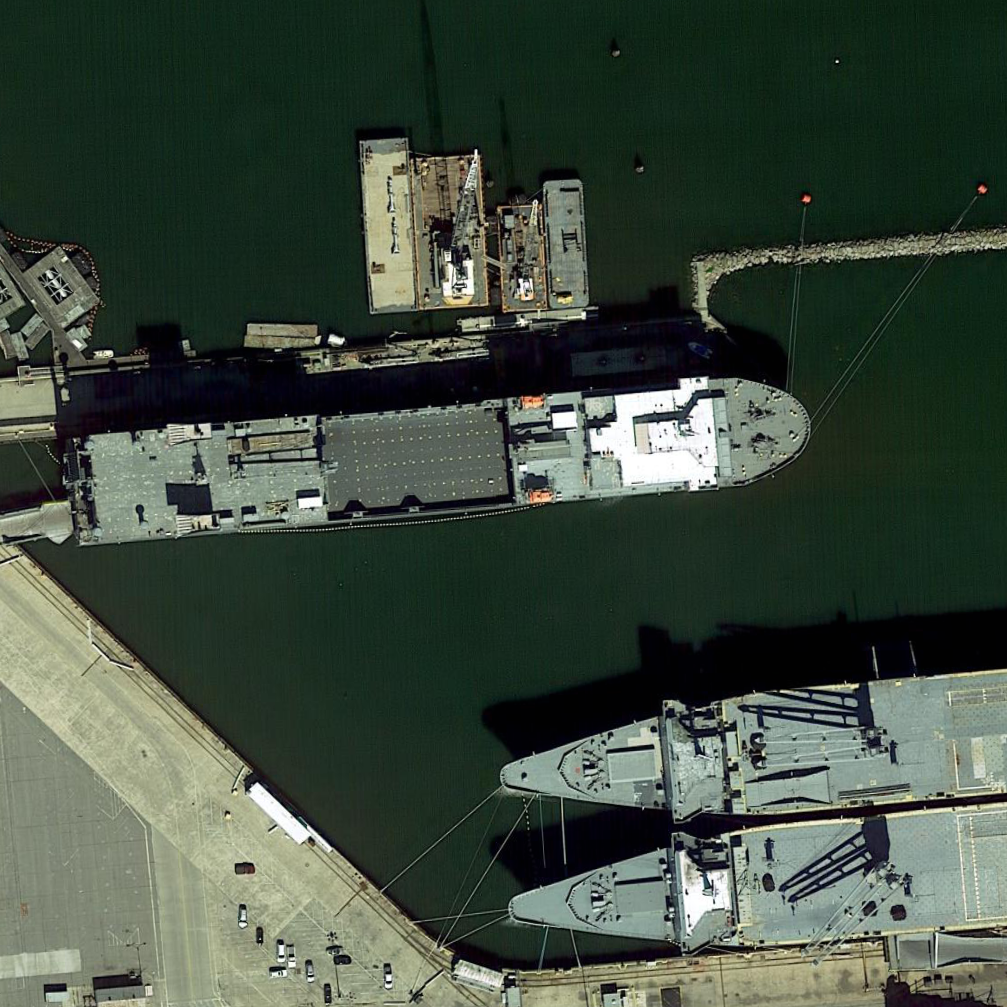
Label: civil